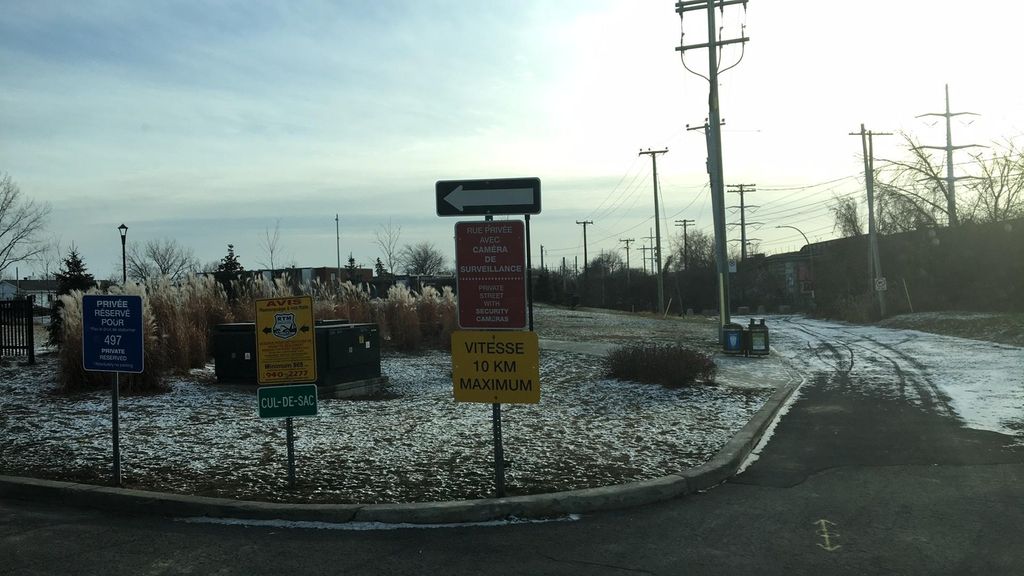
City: montreal